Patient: sex F, age 59
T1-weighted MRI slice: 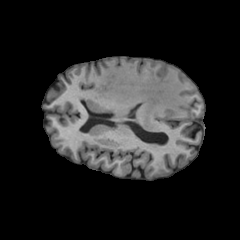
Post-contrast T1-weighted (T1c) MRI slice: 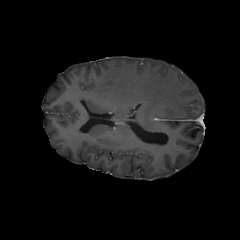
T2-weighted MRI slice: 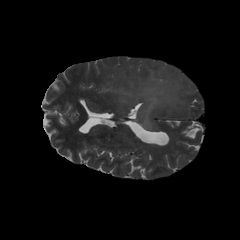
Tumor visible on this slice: yes
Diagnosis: Glioblastoma, IDH-wildtype
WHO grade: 4